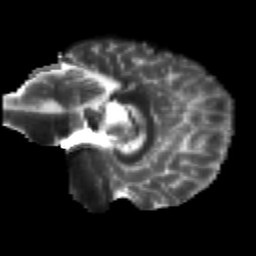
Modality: T2w
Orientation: sagittal
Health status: healthy
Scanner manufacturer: siemens
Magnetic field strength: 3 T
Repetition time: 12 s
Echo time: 0.092 s